Question: From <URL> section 4.4.5:
> "Formats not listed in table 4.5, including compressed internal formats. are not
color-, depth-, or stencil-renderable, no matter which components they contain."

Then there are extensions that extend this table such as:
- <URL>
If I understood the specification correctly, table 4.5 affects both texture and renderbuffer formats. And in that case, for example, RGB and RGBA textures with 8-bits per component are not color-renderable unless the extension OES_rgb8_rgba8 (or ARM_rgba8 for RGBA) is supported.
On a test device that supports OES_rgb8_rgba8 the following texture formats are valid, i.e., framebuffer complete when attached to FBO as the color attachment:
- - - - -
And these were not:
- - -
The results match my assumptions (at least on 1 device) but I would like to know if I understood the specification correctly or is this working by accident?
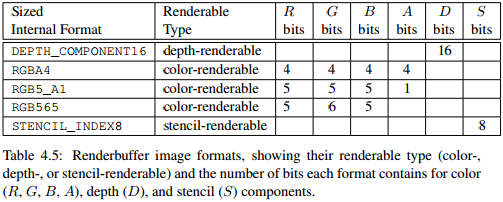
Answer: Yes, your assumptions are correct.
The list of renderable formats in the official specification are just what an OpenGL ES 2.0 implementation is to support. Most support many more than what is listed there.
However, no implementation of OpenGL / OpenGL ES supports alpha or luminance textures as color-renderable. You can replicate the behavior with texture swizzle extensions and/or GLSL vector swizzling. The extension: 'EXT_texture_rg' adds Red and Red/Green image formats that are useable by textures renderbuffers. These two formats are very useful when you want to draw into a one or two-channel image format using an FBO (since 'GL_LUMINANCE', 'GL_ALPHA' and 'GL_LUMINANCE_ALPHA' are not color-renderable formats).
Generally speaking, the set of renderbuffer image formats is a subset of texture image formats. You can use compressed image formats (optional in ES 2.0), luminance and alpha image formats for texturing and pixel transfer operations but they are not supported by renderbuffers. This means that while you can draw using these textures, you cannot draw into them by attaching them to an FBO. To draw into a texture, it must have an image format that is a renderbuffer format and texture format.
On a historical note, there are renderbuffer formats that are/were not usable as textures. Multisample formats are one example, multisample texturing was added after the initial FBO specification was created.